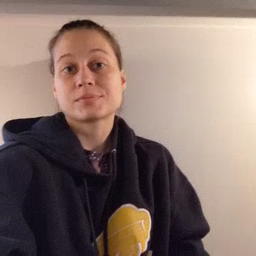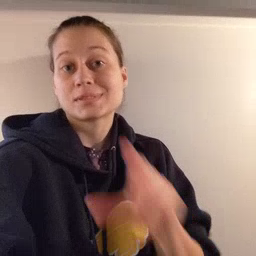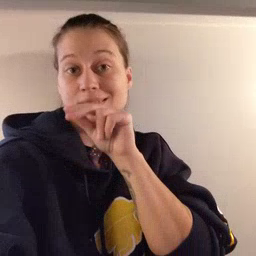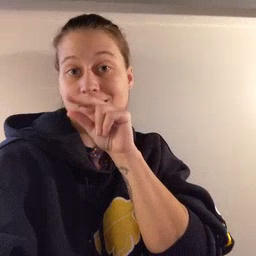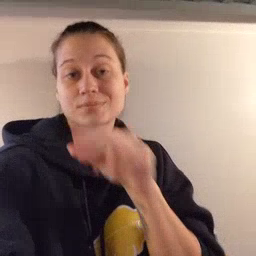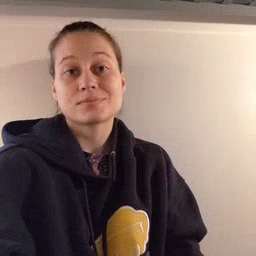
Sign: duck